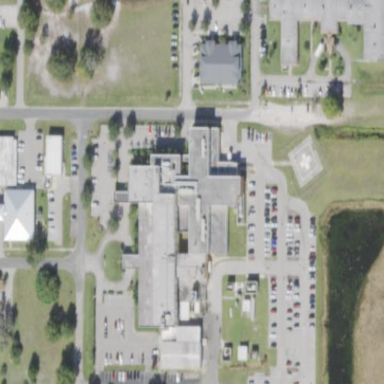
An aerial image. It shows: Hospital building.